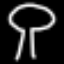
Label: mushroom